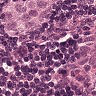
Metastatic tissue present: no